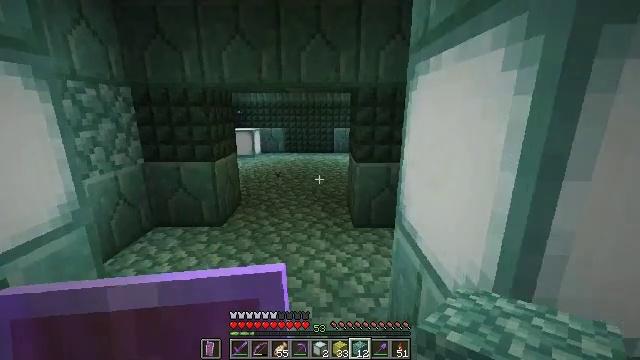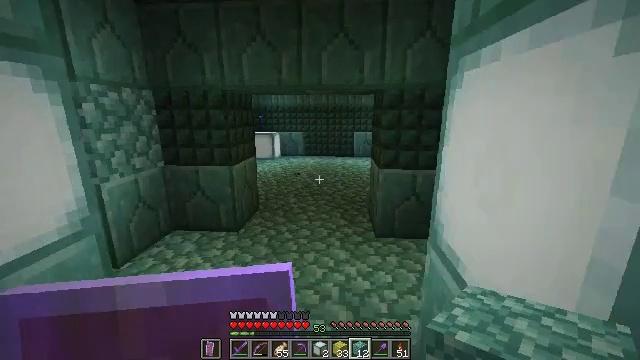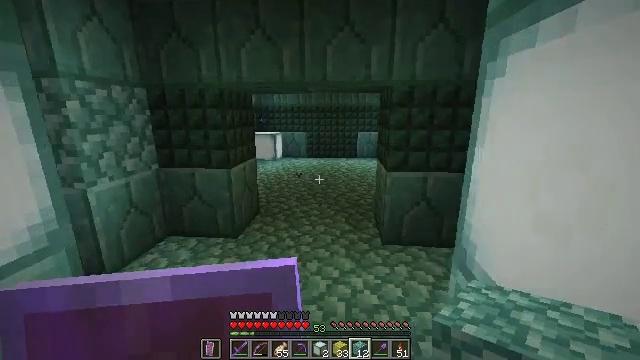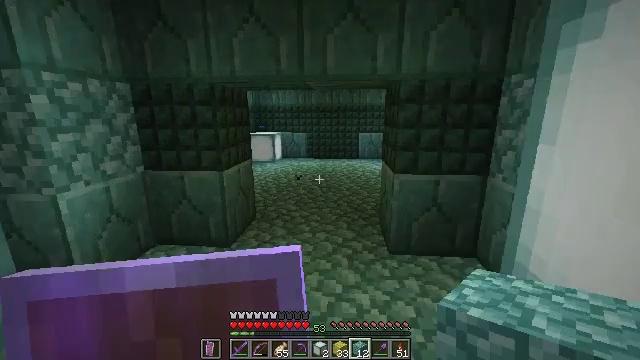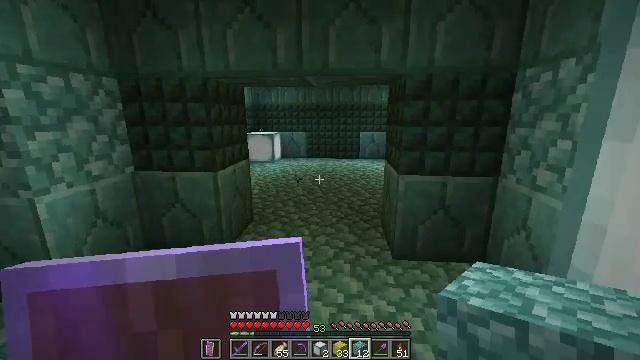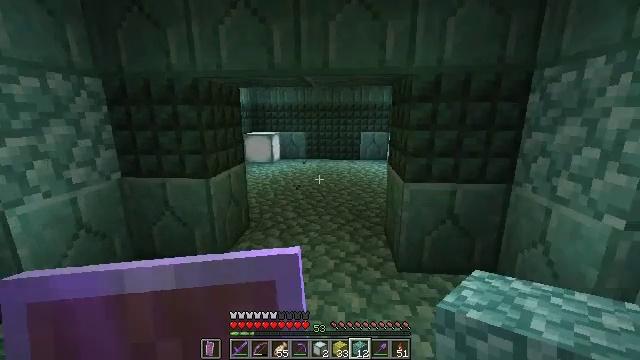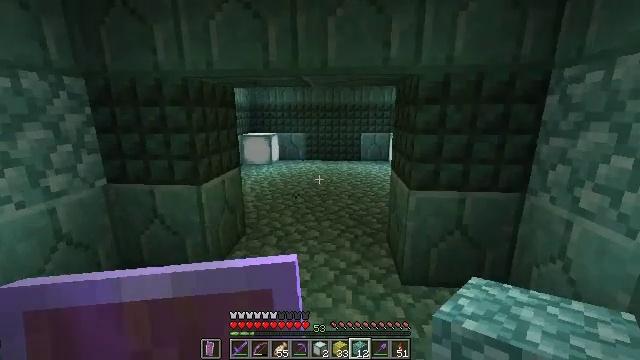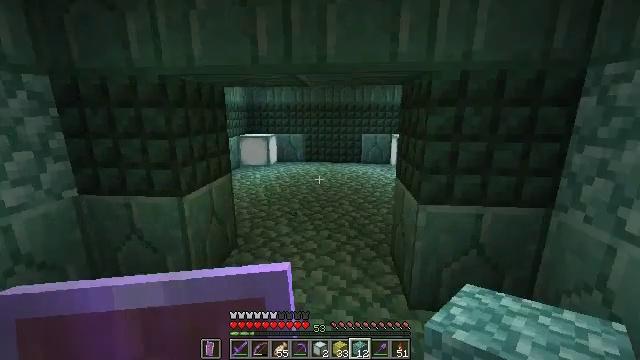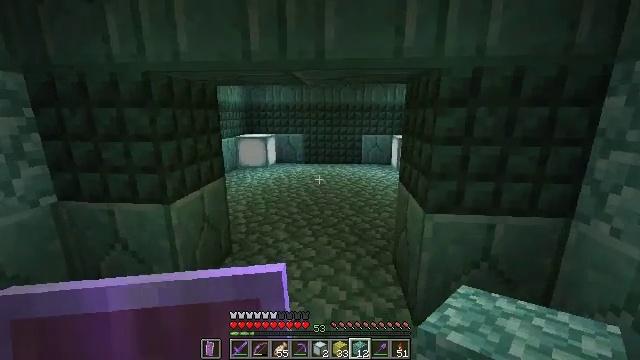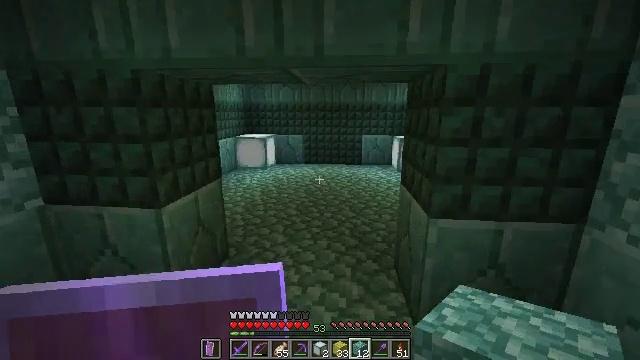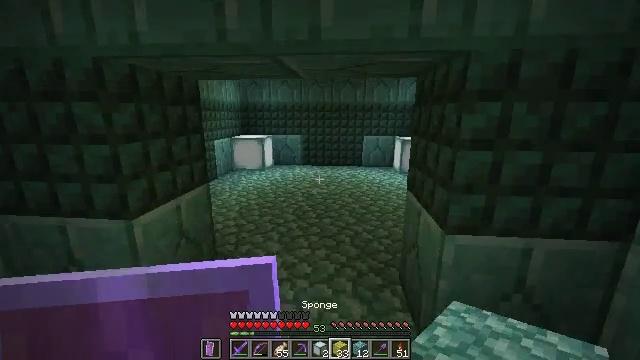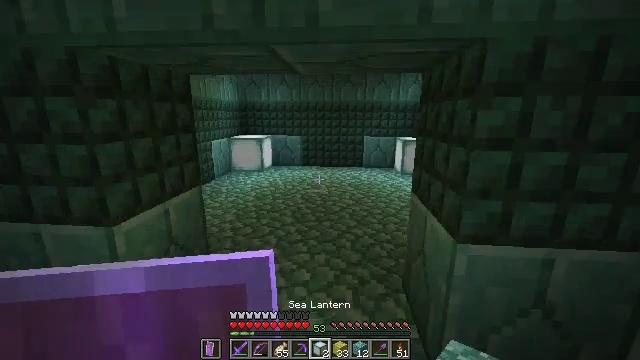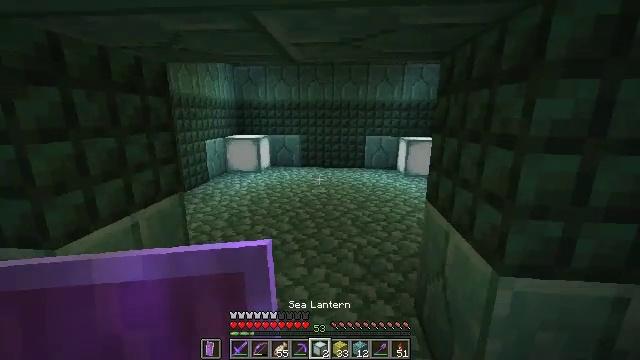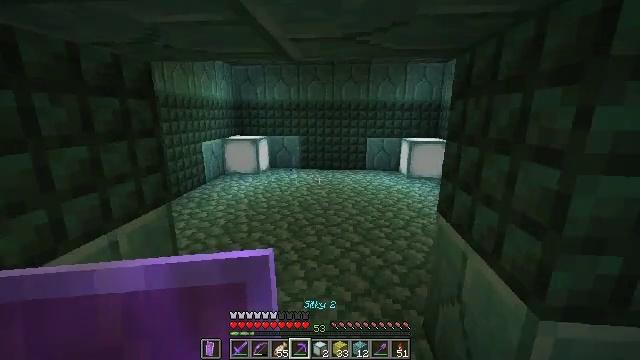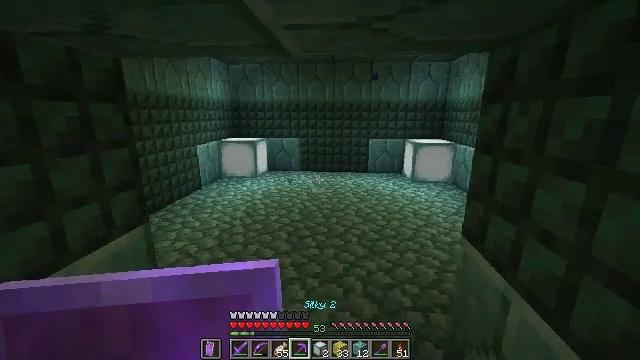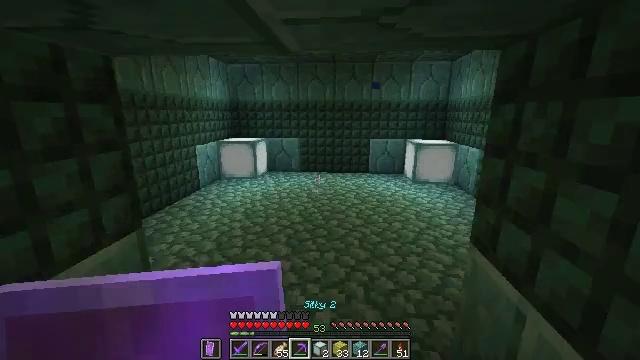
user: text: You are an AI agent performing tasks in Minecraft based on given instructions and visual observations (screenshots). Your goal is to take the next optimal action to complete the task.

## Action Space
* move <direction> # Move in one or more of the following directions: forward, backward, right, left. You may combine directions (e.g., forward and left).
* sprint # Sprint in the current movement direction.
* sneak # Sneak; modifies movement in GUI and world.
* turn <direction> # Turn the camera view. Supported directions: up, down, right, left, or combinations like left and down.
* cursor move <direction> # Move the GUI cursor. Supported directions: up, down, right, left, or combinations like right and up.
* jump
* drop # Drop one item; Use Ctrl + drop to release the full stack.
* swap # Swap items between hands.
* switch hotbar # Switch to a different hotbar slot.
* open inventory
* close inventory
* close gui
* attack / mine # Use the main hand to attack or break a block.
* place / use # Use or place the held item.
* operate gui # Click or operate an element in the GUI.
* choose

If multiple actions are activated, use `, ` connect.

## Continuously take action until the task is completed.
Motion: motion action
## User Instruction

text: Break the dark prismarine block.
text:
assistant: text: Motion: move forward, turn left
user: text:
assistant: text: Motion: move forward
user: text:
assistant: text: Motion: move forward
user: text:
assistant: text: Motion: move forward
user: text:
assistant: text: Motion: move forward
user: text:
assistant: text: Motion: move forward
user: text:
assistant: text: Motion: move forward
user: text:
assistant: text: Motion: move forward
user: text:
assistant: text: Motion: move forward
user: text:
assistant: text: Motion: move forward
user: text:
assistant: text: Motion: move forward
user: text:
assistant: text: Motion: move forward
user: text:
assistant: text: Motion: move forward
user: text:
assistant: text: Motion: move forward
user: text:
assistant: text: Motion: move forward
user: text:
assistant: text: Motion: move forward
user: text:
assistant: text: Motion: move forward
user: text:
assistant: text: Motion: move forward
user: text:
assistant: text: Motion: move forward, turn left
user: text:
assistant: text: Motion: move forward
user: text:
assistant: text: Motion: move forward
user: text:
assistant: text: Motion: move forward
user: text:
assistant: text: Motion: move forward
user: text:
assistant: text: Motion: move forward
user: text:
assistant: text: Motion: move forward
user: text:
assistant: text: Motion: move forward
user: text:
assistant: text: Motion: move forward, turn up
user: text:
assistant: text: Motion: move forward, turn right and up
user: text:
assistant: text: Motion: move forward
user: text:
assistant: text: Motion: move forward